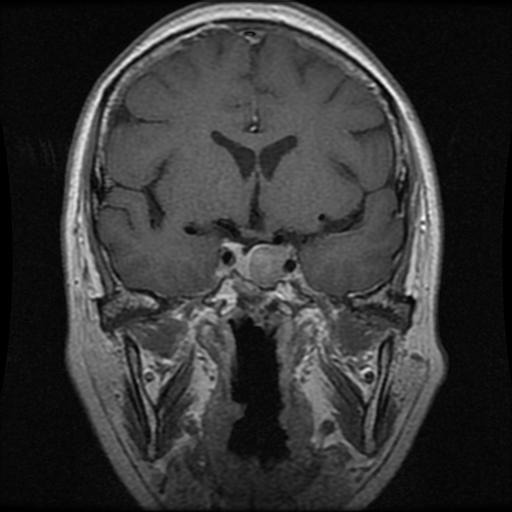
Label: pituitary